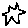
Label: star